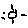
Label: sun